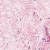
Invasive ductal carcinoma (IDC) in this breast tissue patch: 0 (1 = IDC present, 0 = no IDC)